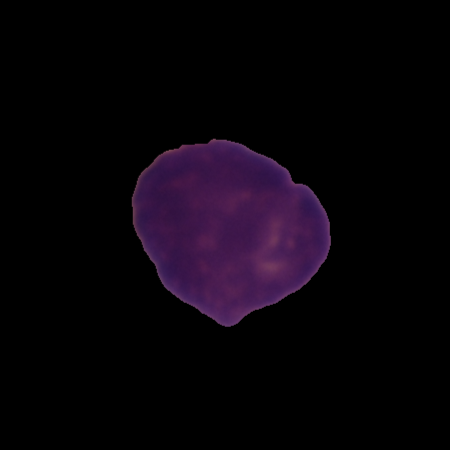
Label: healthy